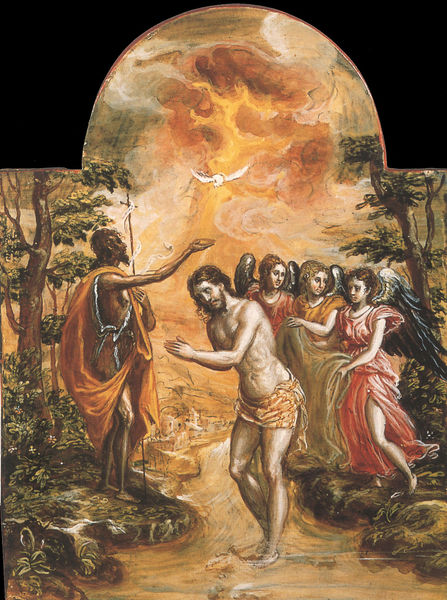
Titel: Modena Triptychon
Künstler: El Greco
Institution: Modena, Galleria Estense
Schlagwörter: baum, feuer, gemälde, gott, himmel, lendenschurz, vogel, wasser, bäume, fluss, frauen, gelb, grün, ufer, kleider, licht, orange, rot, weg, bibel, johannes, taube, täufer, gewand, gold, drei, engel, afrika, tafel, lendentuch, kreuz, vulkan, beten, afrikaner, christus, jesus, segen, segnen, heiliger, speer, fresko, taufe, golf, bitten, jordan, heiliger geist, golg, lebensbaum, kamelhaar, heiligsprechen